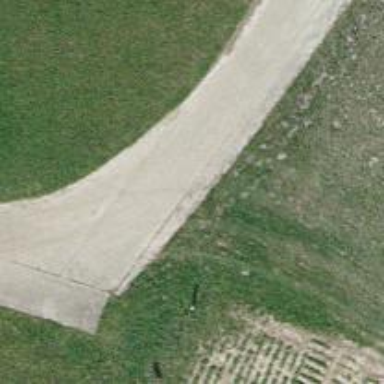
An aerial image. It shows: Well-maintained track road with grade 1 tracktype.